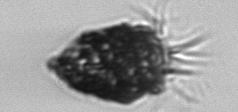
Label: Tintinnopsis